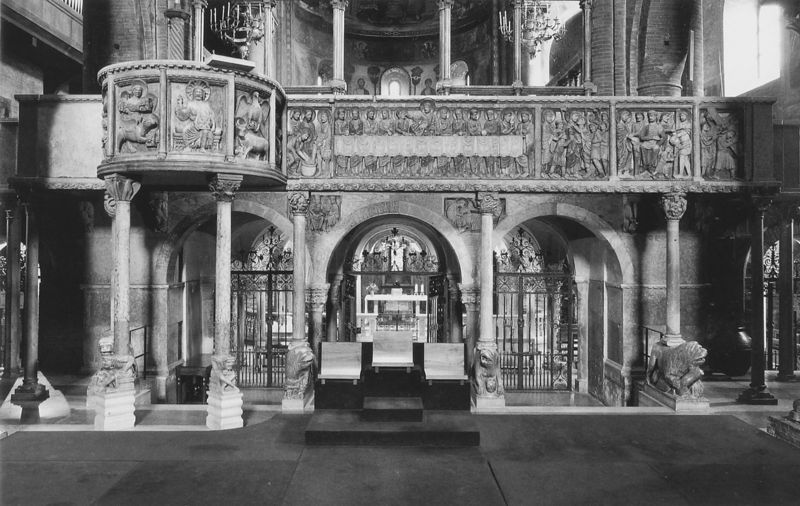
Titel: Lettner, Pontile
Standort: Modena, Dom S. Gimignano (EU - I - Emilia-Romagna)
Schlagwörter: weiß, fenster, licht, marmor, schwarz, stühle, säulen, tür, architektur, sockel, innenraum, gitter, kirche, sessel, garten, balkon, relief, sitz, sitze, bogen, empore, figuren, gestühl, realistisch, verzierung, kerzen, kronleuchter, leuchter, lüster, stufen, tor, galerie, foto, fotografie, eingang, religion, dom, schwarz-weiß, altar, kathedrale, fries, lettner, löwen, kanzel, christus, kapelle, löwe, heilige, abendmahl, basis, reliefs, stier, bären, krypta, löwenstatuen, luster, apostel, abendmal, letztes abendmahl, chrisus, gotter, romansich, aingang, nstühle, luster lüster, aknzel